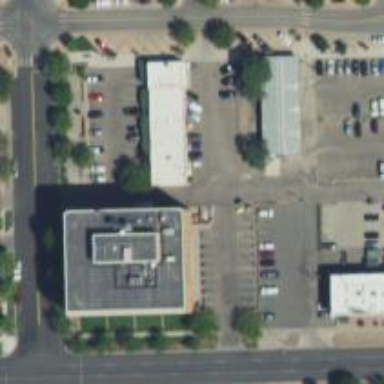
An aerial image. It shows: Parking space.